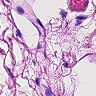
Metastatic tissue present: no